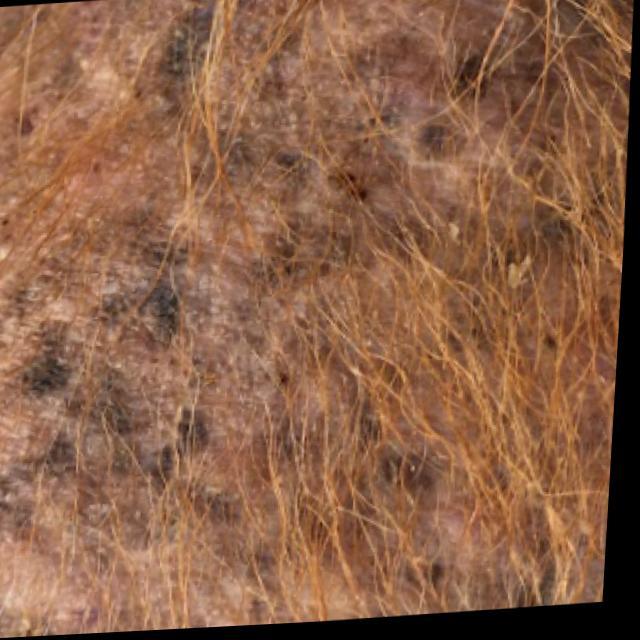
Canine demodicosis (Demodex mange) — caused by Demodex canis mites. Presents with alopecia, follicular papules, pustules, and comedones. Often localized on face and forelimbs.